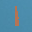
Label: 1